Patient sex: M
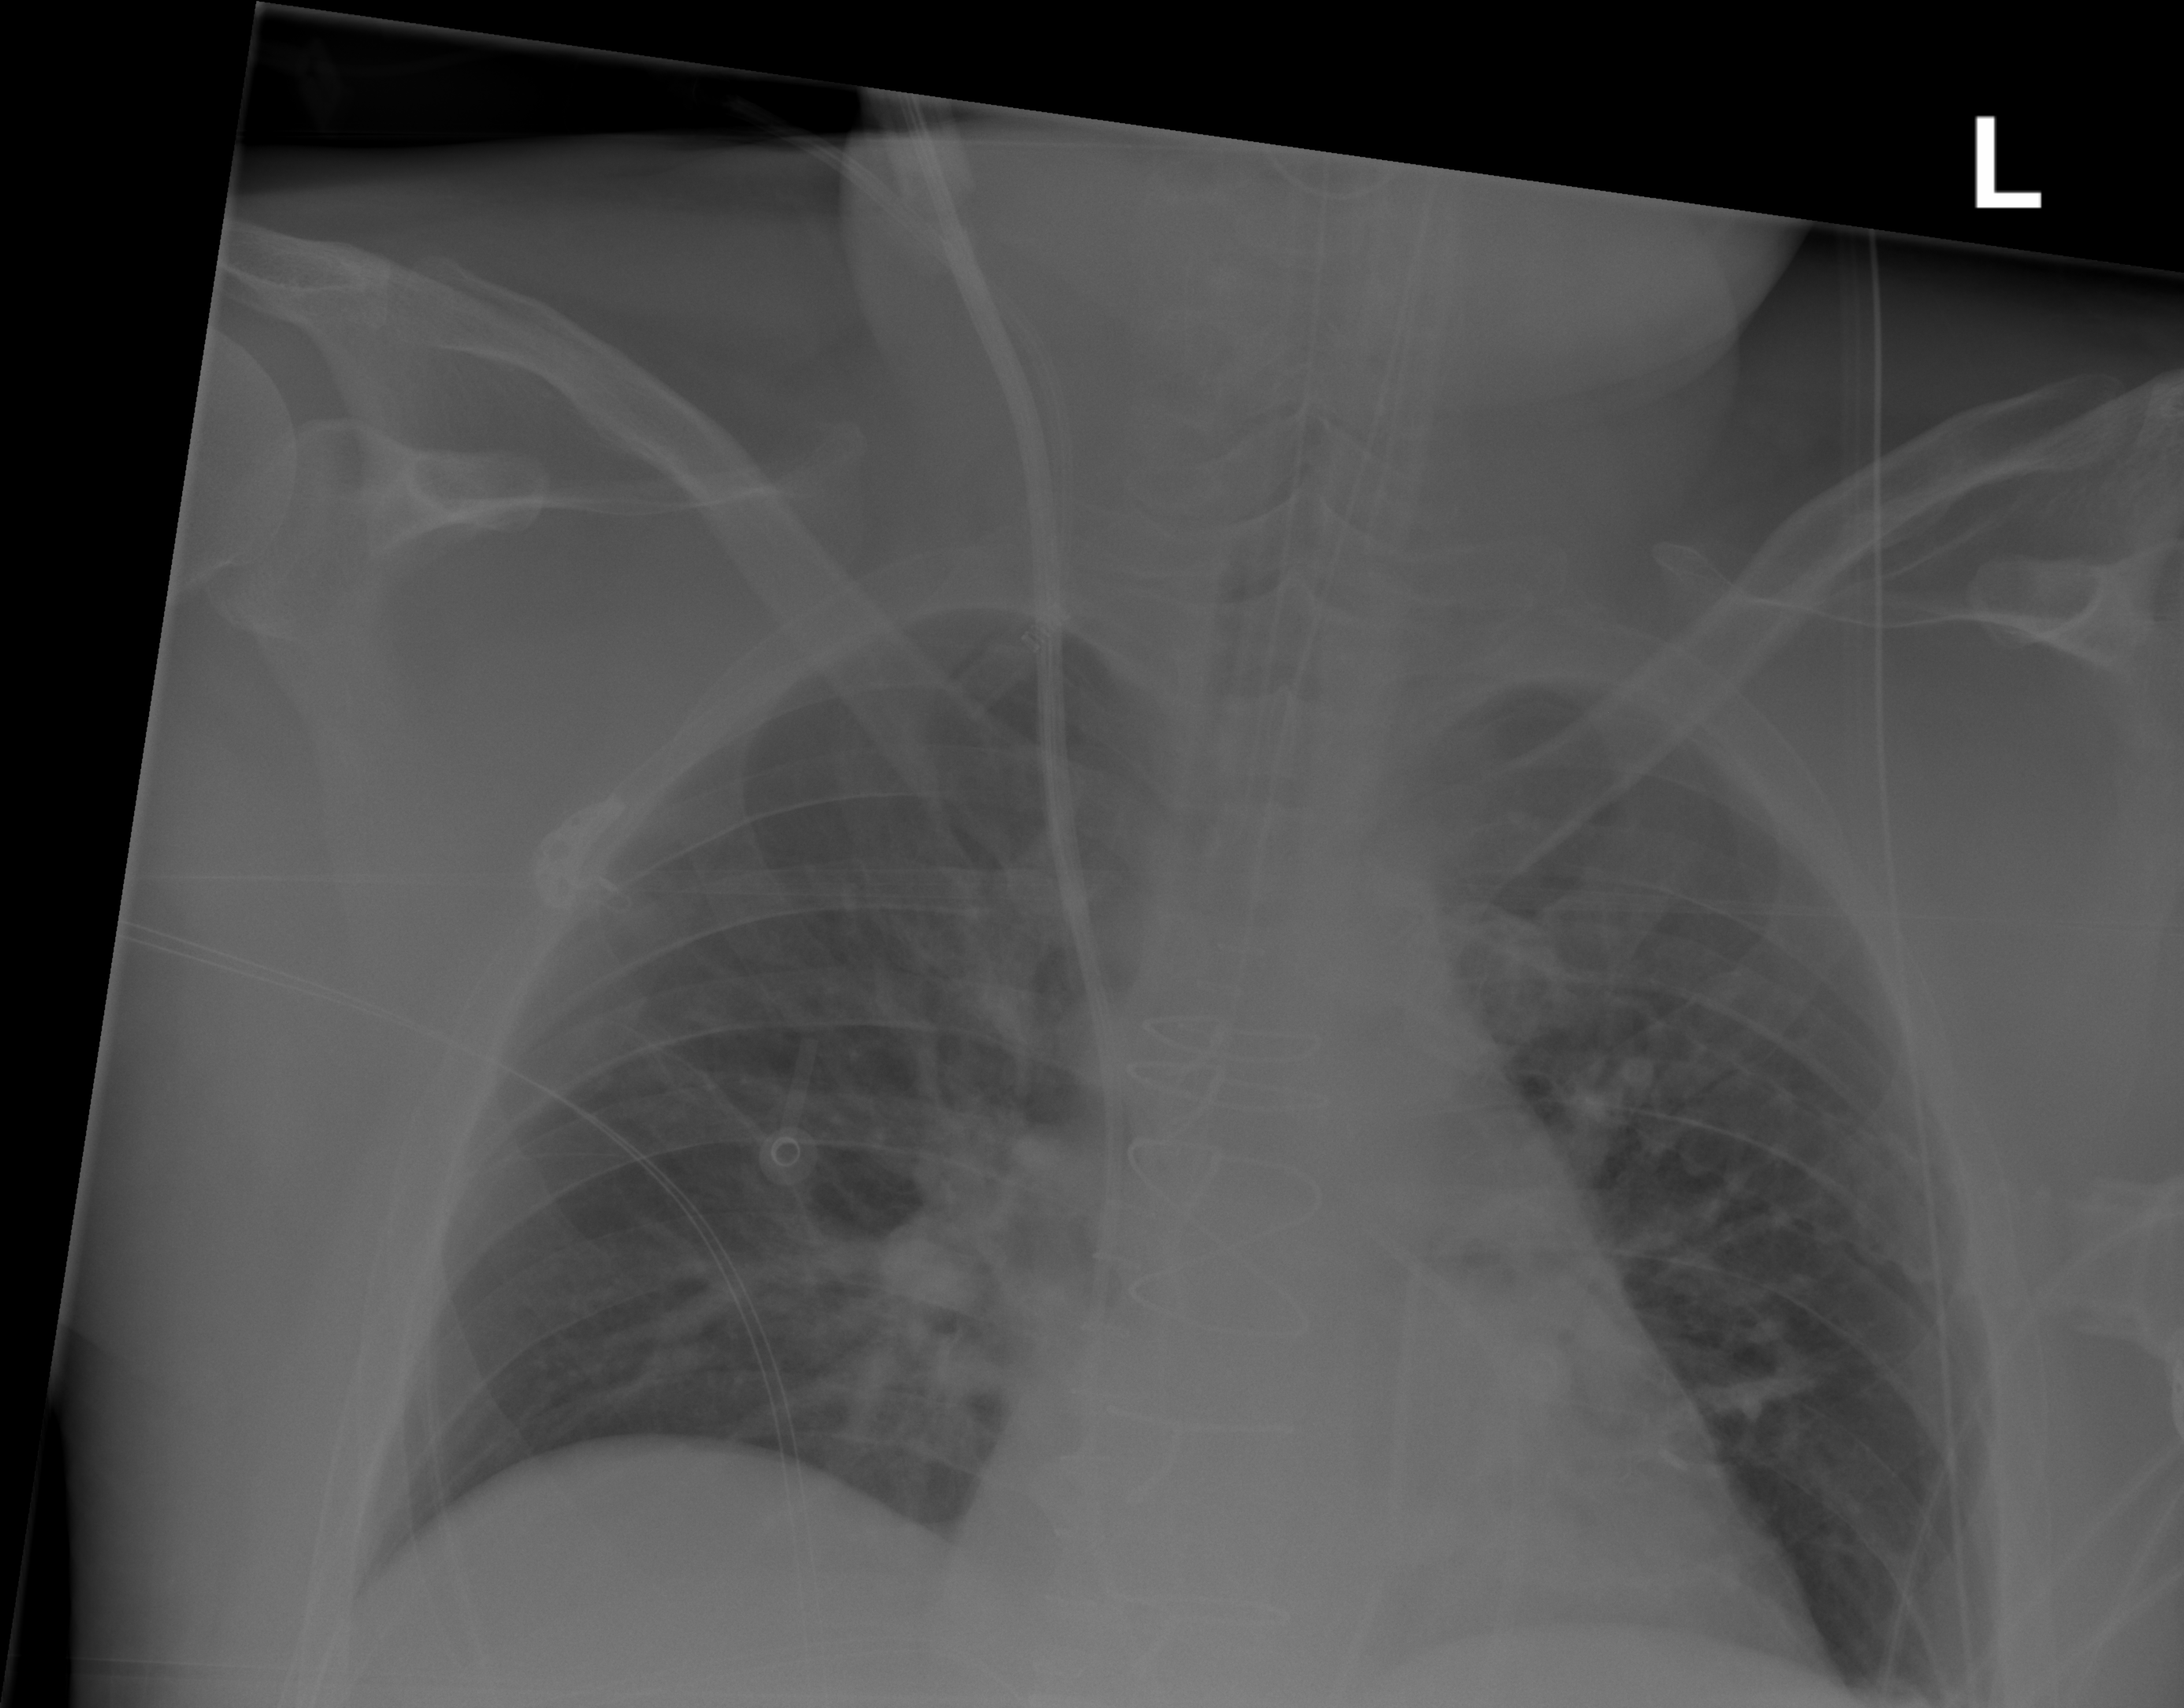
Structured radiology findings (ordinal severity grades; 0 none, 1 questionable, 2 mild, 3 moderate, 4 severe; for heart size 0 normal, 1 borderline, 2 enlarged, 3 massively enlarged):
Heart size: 1
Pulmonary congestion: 1
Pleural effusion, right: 0
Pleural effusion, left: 0
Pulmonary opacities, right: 0
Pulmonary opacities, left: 0
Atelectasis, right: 2
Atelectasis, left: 2